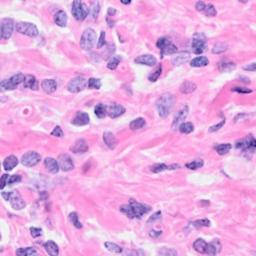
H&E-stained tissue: Breast